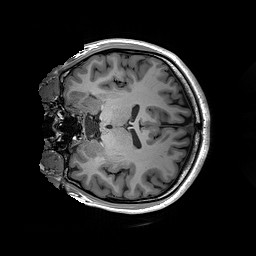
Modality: T1w
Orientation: coronal
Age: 18
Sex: female
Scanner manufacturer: siemens
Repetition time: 2.2 s
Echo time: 0.00244 s